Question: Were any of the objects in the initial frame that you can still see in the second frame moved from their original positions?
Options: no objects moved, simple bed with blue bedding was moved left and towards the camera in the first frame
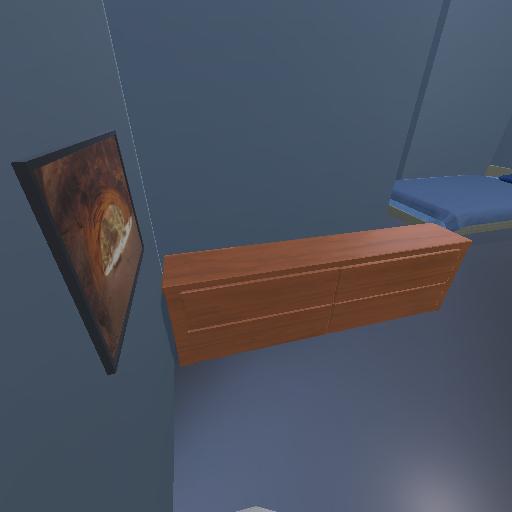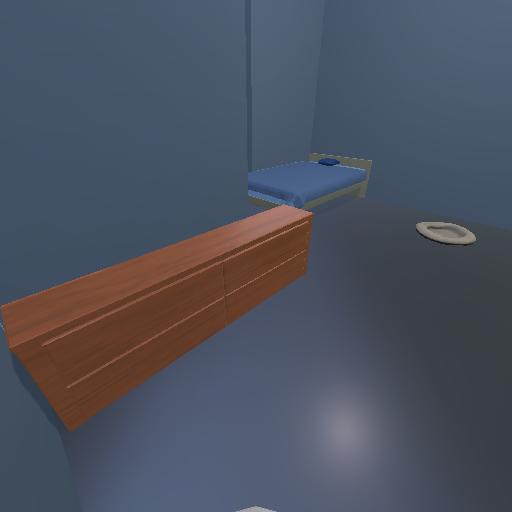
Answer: no objects moved